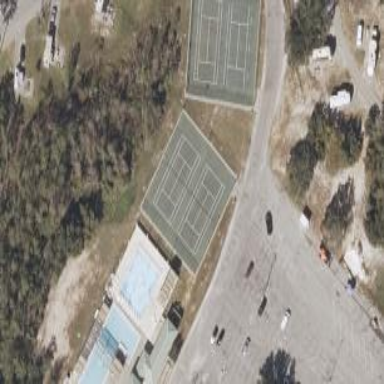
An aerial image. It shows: Tennis court on pitch.